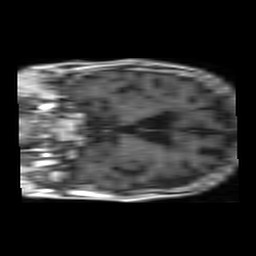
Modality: T1w
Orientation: coronal
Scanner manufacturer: philips
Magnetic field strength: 1.5 T
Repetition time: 0.375 s
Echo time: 0.011 s